Interaction volume radius: 5 \u00c5
Interaction volume height: 15 \u00c5
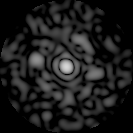
Disorder parameter: 0.814